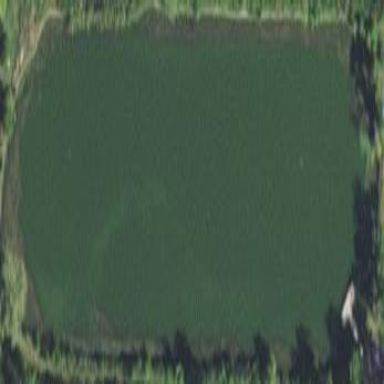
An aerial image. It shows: Pond with natural water.